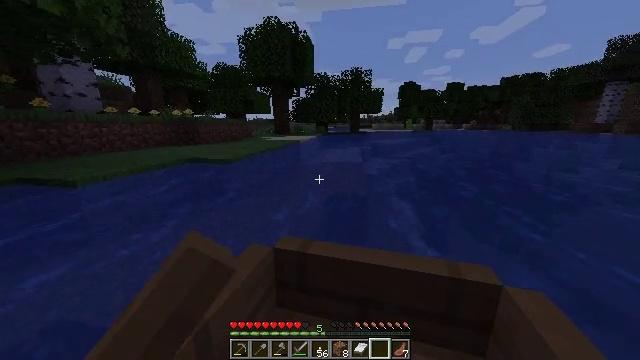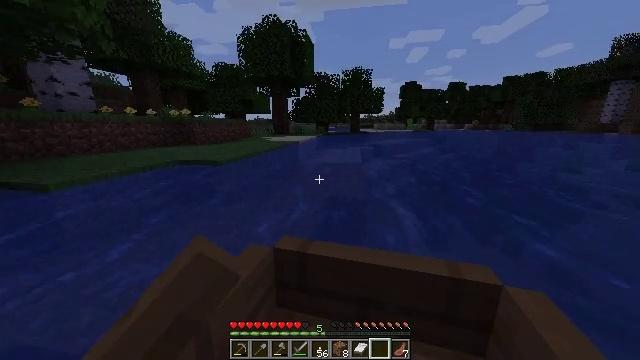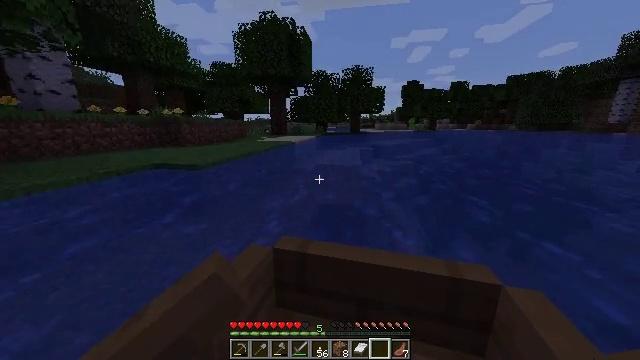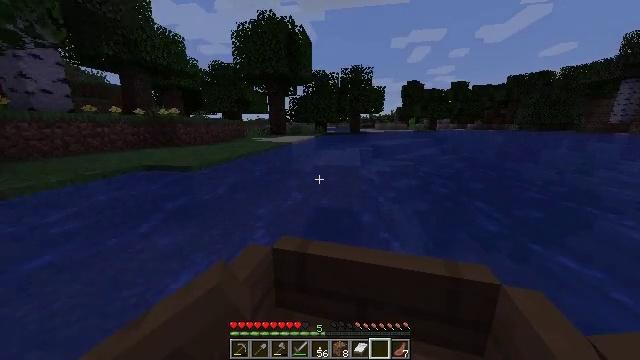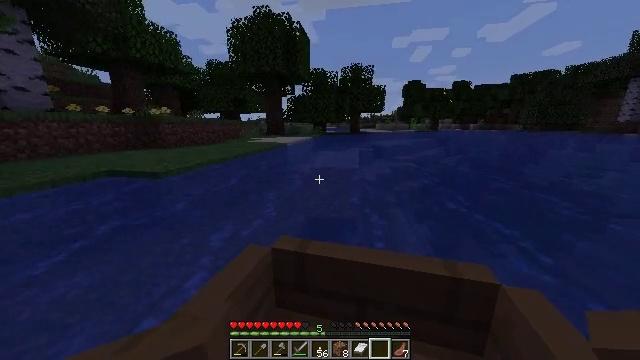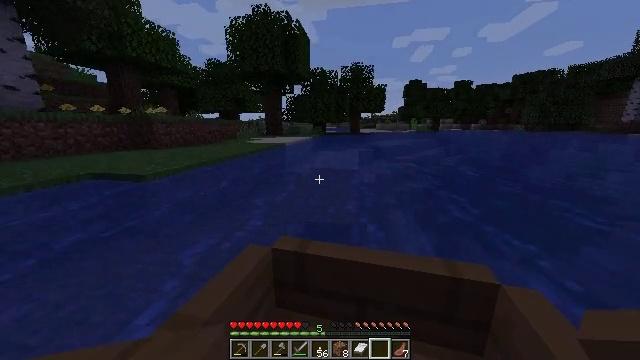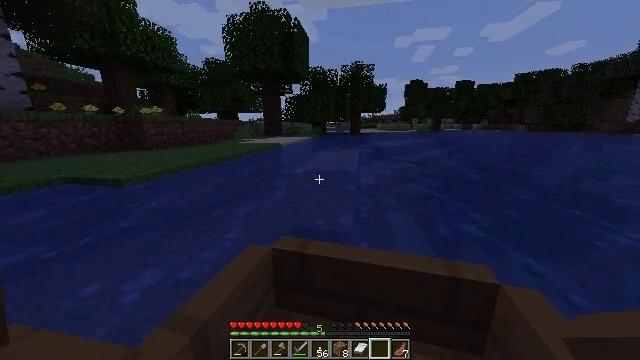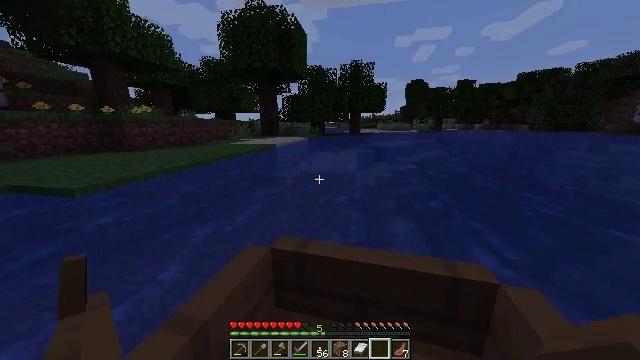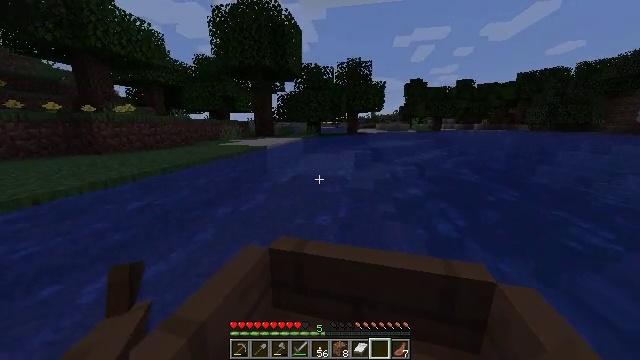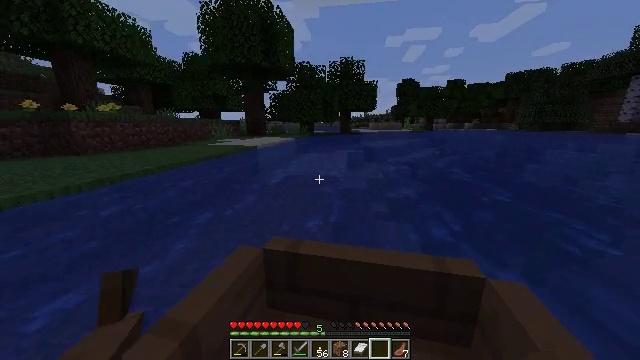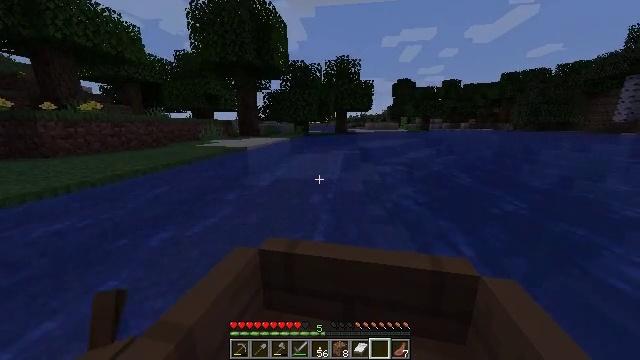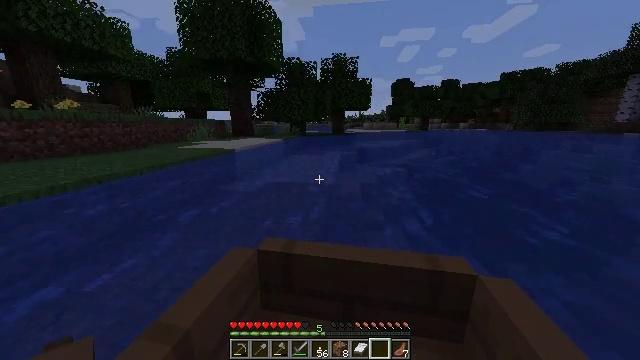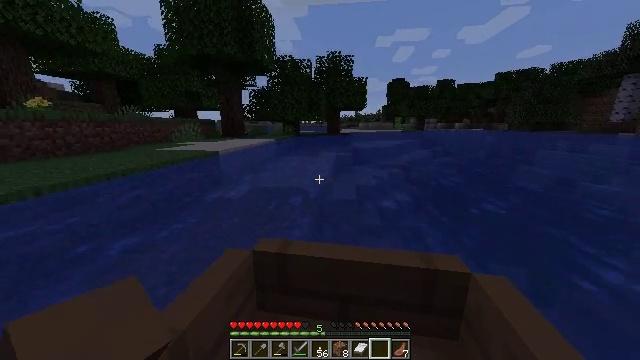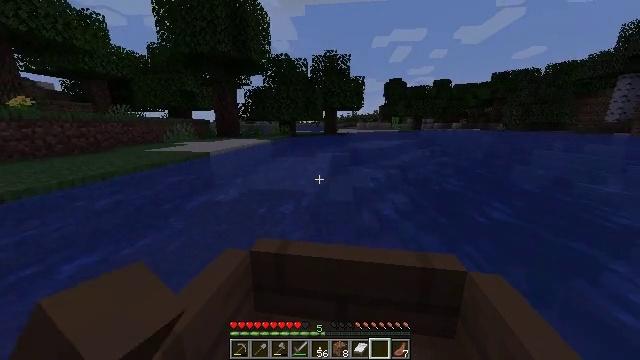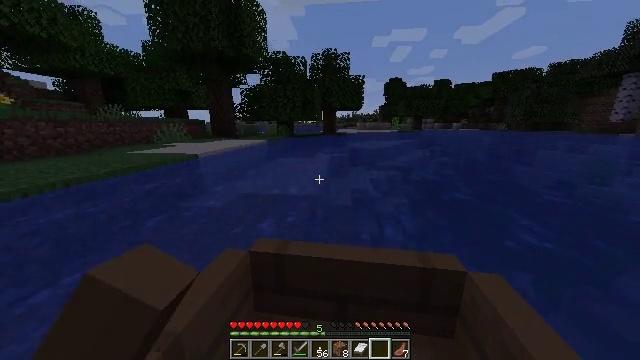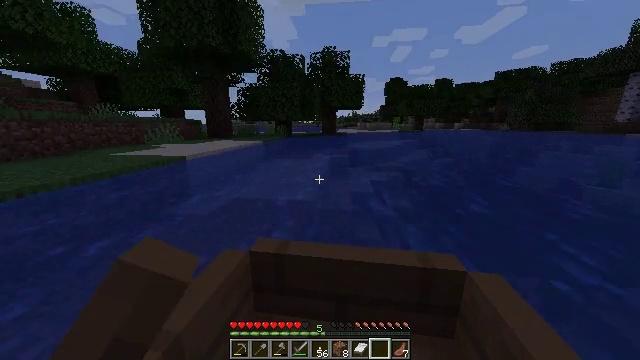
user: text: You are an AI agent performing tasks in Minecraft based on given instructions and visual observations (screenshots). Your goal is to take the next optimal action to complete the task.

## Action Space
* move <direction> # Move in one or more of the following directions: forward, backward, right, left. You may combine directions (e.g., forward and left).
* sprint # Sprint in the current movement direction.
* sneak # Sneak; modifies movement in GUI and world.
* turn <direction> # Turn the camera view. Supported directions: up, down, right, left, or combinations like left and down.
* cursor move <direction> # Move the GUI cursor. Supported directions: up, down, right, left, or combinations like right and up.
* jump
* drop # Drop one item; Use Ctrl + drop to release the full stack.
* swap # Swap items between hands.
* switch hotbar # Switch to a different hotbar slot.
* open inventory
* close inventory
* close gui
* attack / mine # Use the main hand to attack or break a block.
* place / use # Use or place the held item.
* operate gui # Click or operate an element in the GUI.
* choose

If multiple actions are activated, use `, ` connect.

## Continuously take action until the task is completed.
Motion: motion action
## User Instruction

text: Break the tall seagrass.
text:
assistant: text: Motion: move forward, sprint
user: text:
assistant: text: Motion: move forward, sprint
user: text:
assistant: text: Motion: move forward, sprint
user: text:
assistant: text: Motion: move forward, sprint
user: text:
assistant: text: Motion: move forward, sprint
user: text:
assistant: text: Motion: move forward, sprint
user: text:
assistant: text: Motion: move forward, sprint
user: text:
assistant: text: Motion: move forward, sprint
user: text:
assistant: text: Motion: move forward, sprint, turn right
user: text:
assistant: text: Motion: move forward, sprint, turn right
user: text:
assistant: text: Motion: move forward, sprint
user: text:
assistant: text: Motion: move forward, sprint, turn right
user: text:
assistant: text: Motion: move forward, sprint
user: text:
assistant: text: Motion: move forward, sprint
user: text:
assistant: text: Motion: move forward, sprint
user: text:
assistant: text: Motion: move forward, sprint
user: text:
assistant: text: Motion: move forward, sprint
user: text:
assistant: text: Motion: move forward, sprint
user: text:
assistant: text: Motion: move forward, sprint
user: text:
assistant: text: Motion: move forward, sprint
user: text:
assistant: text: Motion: move forward, sprint
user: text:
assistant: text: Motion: move forward, sprint
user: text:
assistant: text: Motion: move forward, sprint
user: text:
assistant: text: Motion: move forward, sprint
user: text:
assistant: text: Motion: move forward, sprint
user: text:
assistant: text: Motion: move forward, sprint
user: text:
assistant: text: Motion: move forward, sprint
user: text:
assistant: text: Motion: move forward, sprint
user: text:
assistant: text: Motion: move forward, sprint
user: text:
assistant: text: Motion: move forward, sprint